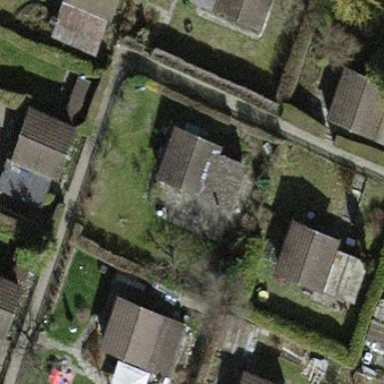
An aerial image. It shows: Allotment house.